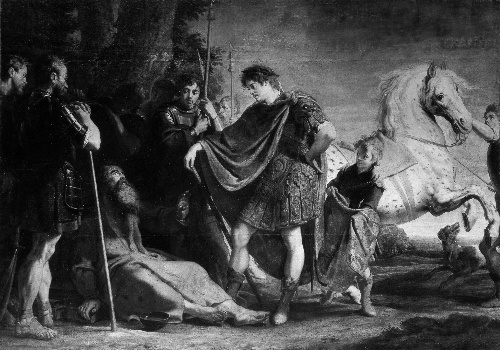
Title: The Meeting of Alexander the Great and Diogenes
Artist: Gaspar de Crayer
Artist bio: Flemish, 1584–1669
Object type: Painting
Classification: Paintings
Medium: Oil on canvas
Dimensions: 88 3/4 x 127 5/8 in. (225.4 x 324.2 cm), including added strips of 13 1/2 in. (34.3 cm) at left and 15 1/2 in. (39.4 cm) at right
Department: European Paintings
Credit line: Purchase, 1871
Accession year: 1871
Repository: Metropolitan Museum of Art, New York, NY
Tags: Alexander The Great|Diogenes|Boys|Horses